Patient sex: F
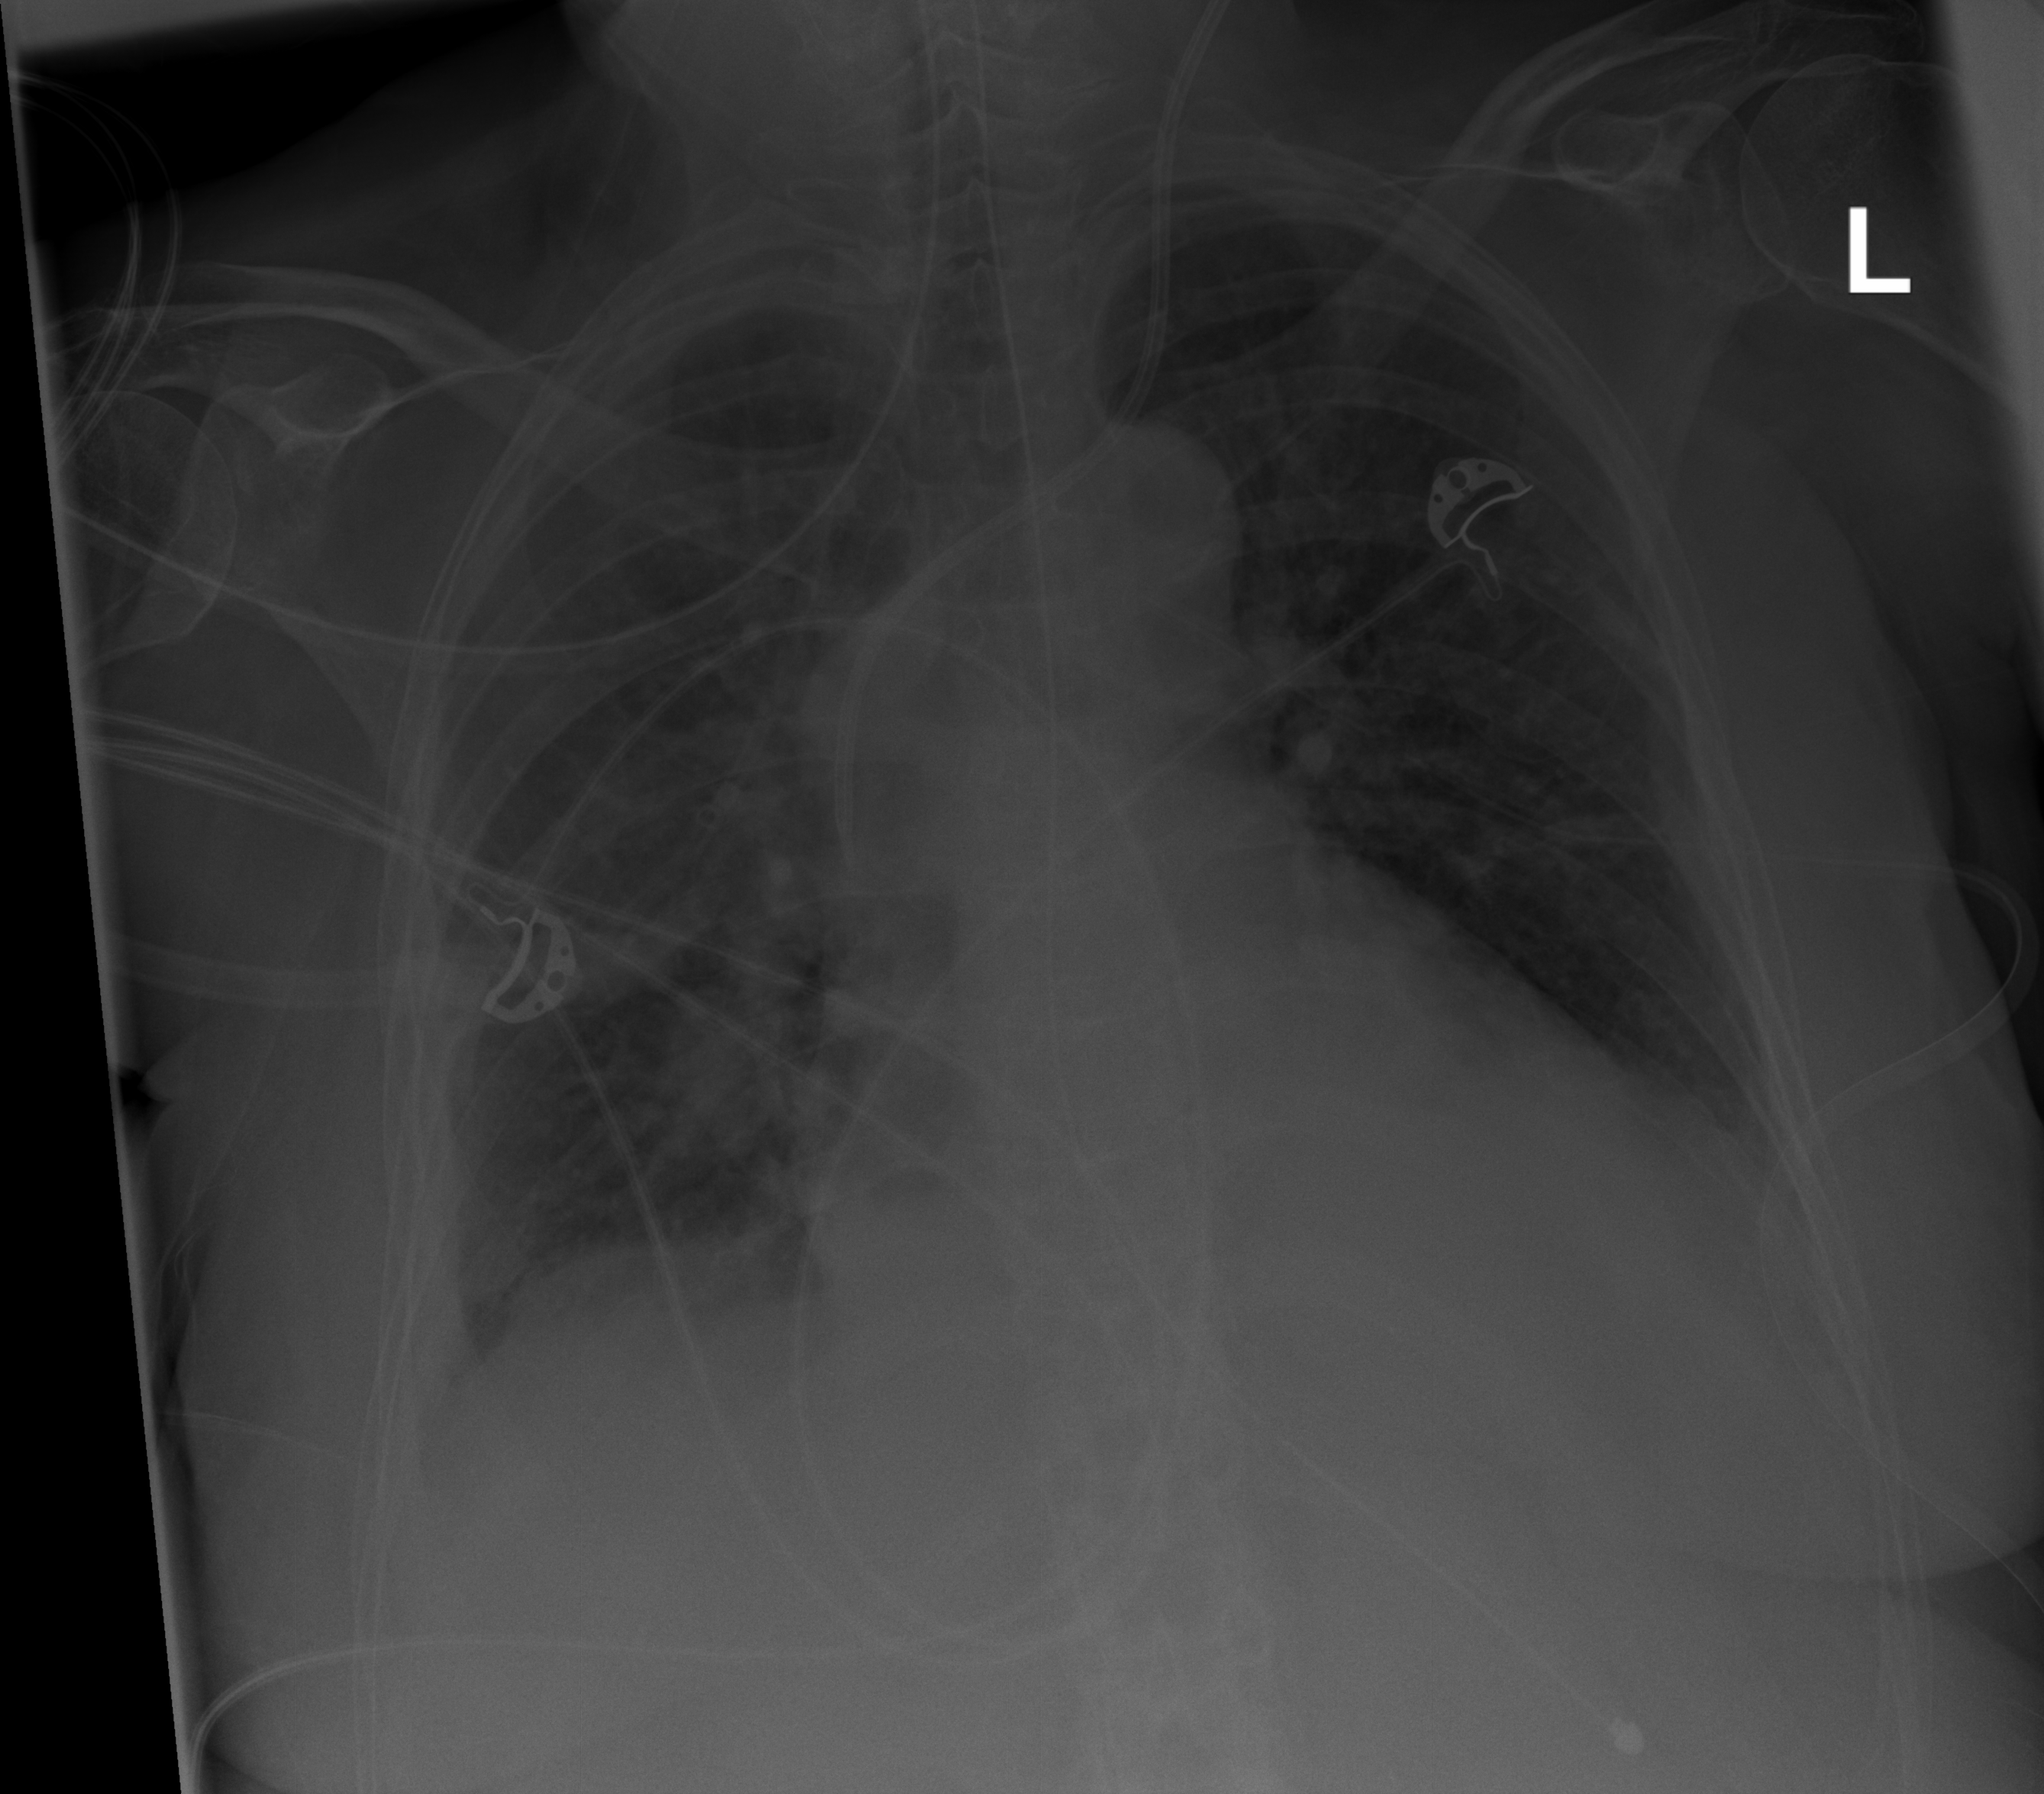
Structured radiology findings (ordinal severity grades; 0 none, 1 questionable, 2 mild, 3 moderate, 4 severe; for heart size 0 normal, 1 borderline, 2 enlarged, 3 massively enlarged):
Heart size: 2
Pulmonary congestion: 2
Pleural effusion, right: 2
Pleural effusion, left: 0
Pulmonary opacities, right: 0
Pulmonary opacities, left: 0
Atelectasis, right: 2
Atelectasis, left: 0